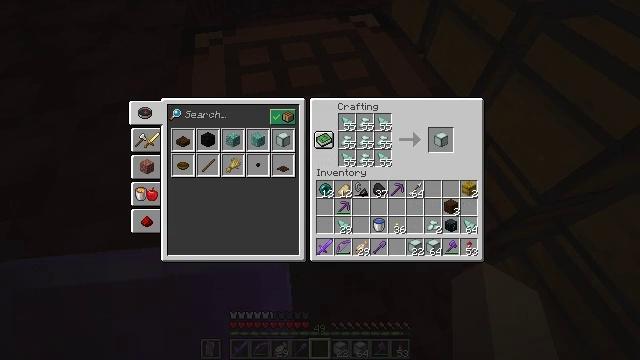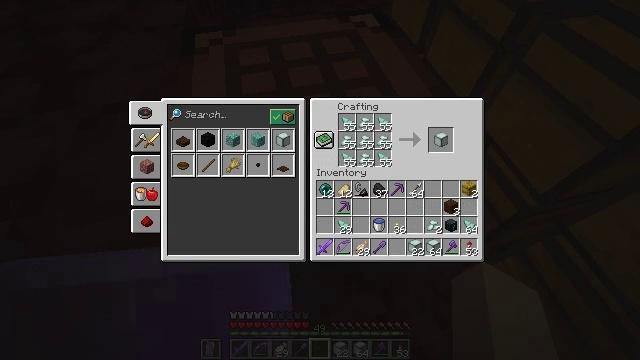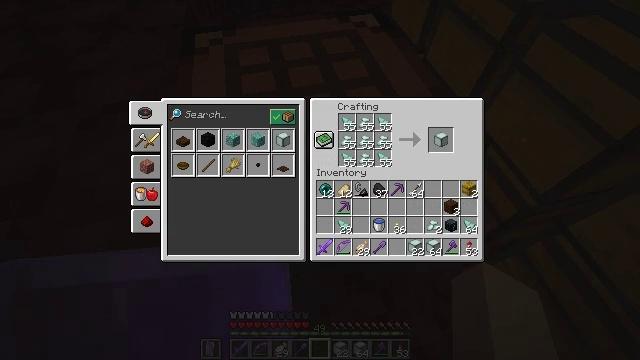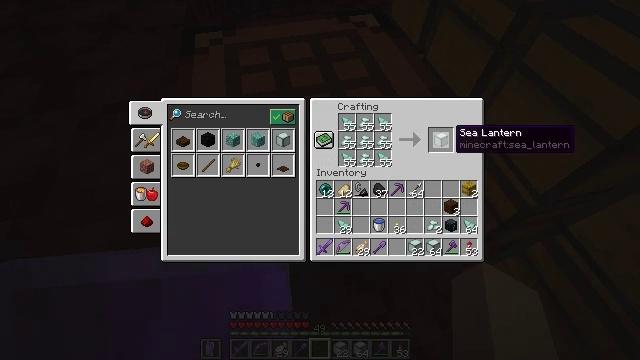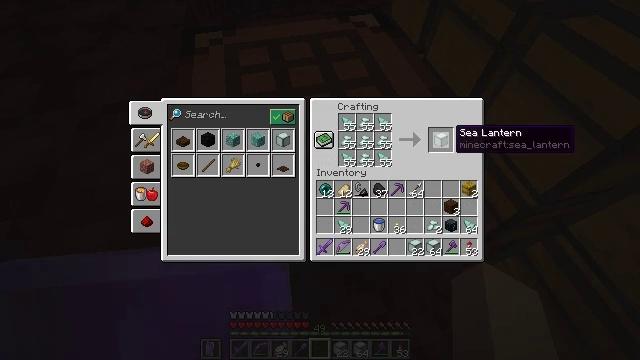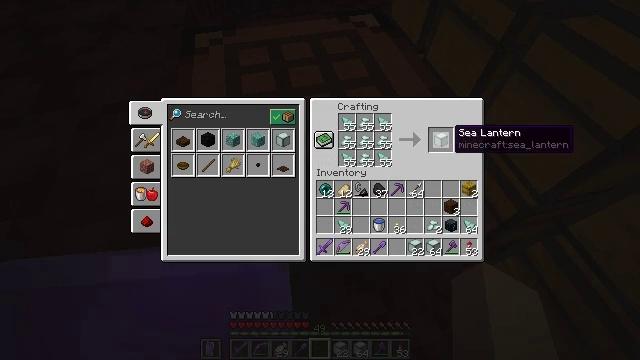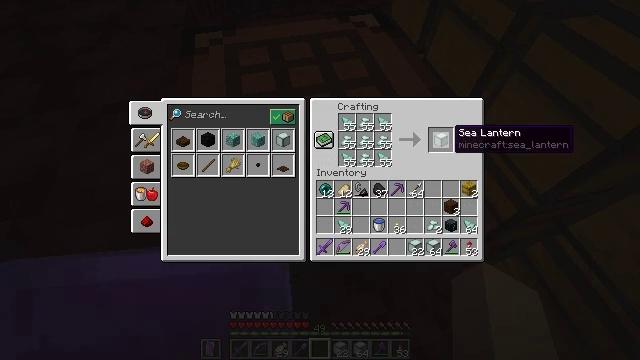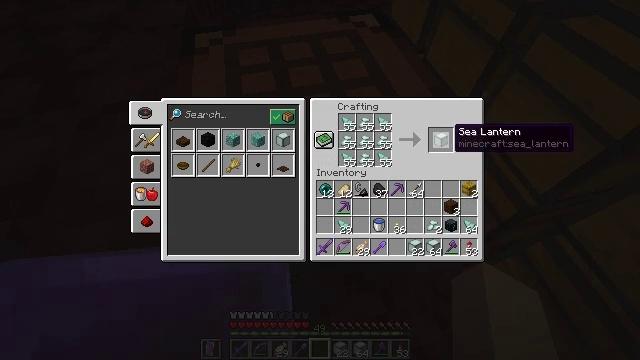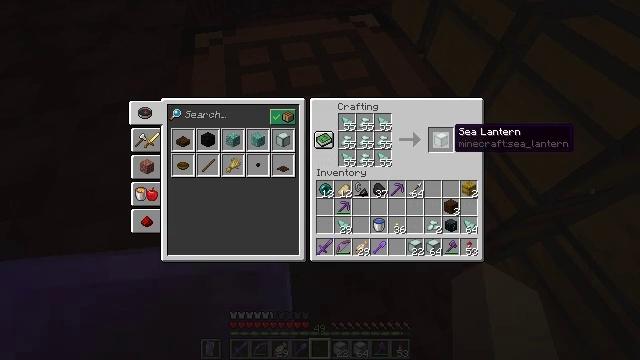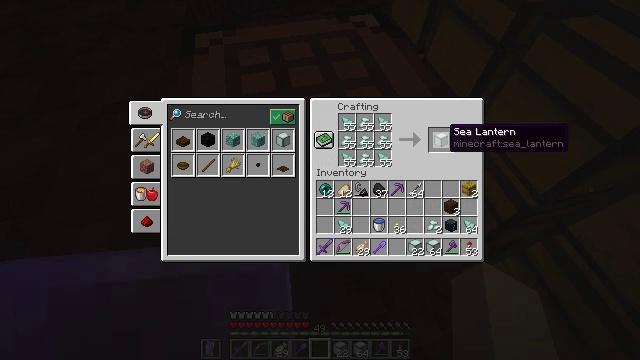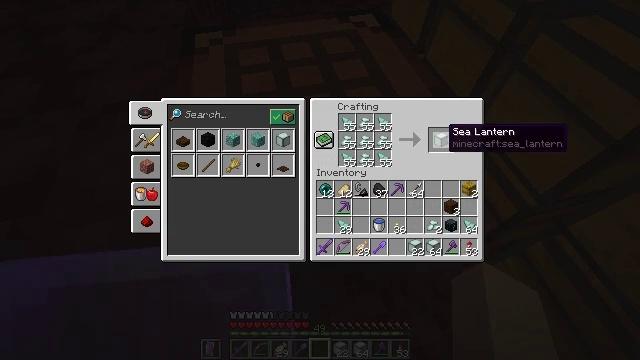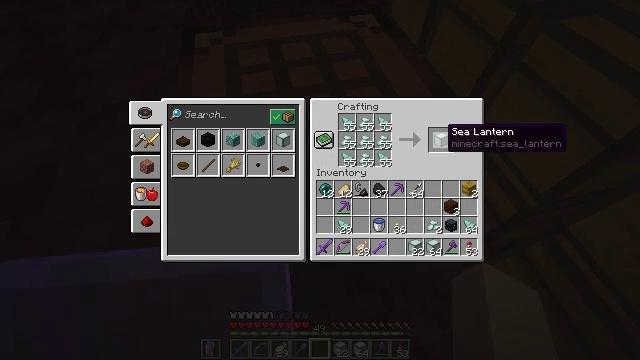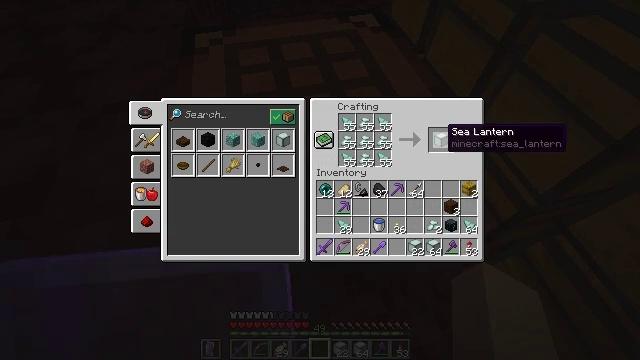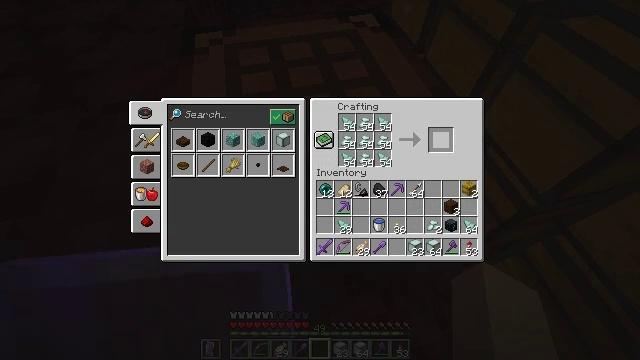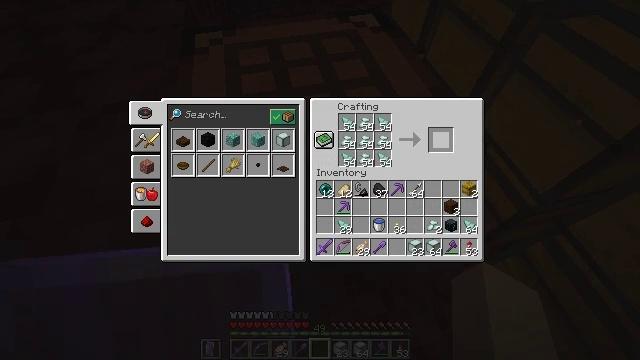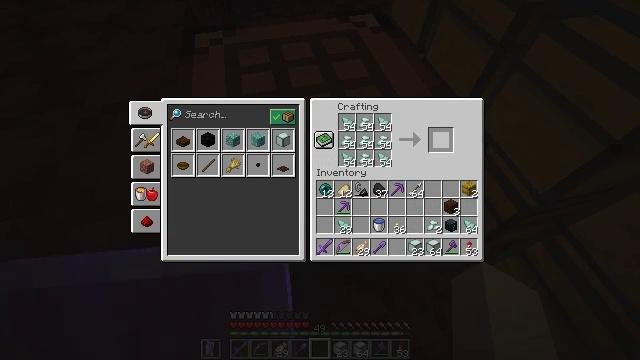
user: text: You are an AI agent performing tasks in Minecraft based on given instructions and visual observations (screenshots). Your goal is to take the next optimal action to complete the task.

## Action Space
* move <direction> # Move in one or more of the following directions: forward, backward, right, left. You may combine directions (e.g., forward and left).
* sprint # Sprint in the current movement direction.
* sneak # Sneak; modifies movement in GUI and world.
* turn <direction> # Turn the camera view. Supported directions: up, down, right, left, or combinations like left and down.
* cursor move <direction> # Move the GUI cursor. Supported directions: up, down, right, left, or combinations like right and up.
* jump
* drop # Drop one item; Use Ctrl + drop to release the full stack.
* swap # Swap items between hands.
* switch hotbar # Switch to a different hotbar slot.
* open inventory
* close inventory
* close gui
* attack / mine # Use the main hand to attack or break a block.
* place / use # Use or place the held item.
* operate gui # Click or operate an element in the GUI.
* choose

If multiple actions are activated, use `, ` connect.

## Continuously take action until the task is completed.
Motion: motion action
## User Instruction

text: Make a sea lantern with prismarine crystals and shards.
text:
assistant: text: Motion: sneak
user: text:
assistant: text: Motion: sneak
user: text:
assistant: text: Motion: sneak
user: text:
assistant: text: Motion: sneak
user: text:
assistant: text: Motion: sneak
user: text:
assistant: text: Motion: sneak
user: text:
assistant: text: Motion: sneak
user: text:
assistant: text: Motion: sneak
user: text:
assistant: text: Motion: sneak
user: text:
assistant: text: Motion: sneak
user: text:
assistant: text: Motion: sneak
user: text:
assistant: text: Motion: sneak
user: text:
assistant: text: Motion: sneak, attack / mine
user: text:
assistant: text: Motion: sneak, attack / mine
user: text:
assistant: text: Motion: sneak, attack / mine
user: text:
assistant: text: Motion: sneak, attack / mine
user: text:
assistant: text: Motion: sneak, attack / mine
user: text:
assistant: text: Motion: sneak, attack / mine
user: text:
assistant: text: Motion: sneak, attack / mine
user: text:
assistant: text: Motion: sneak, attack / mine
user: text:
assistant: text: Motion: sneak, attack / mine
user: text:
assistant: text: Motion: sneak, attack / mine
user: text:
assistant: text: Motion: sneak, attack / mine
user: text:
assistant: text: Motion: sneak, attack / mine
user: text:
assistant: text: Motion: sneak, attack / mine
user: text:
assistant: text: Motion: sneak, attack / mine
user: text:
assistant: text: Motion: sneak
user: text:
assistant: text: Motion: no_op
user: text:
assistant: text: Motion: no_op
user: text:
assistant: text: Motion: no_op